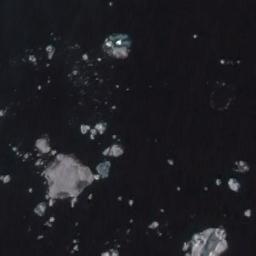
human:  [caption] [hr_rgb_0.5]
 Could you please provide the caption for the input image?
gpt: There are sea ice of different shapes and sizes .

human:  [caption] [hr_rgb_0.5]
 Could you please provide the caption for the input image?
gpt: There are many ice on the black sea .

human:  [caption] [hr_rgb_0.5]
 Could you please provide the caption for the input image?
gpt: An ice hummock and some small pieces of ice sea float in the deep blue sea .

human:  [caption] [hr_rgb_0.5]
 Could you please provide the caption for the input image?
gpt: A group of sparse ice cubes floating on the blue sea .

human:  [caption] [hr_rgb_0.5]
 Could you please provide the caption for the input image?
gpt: There are some pieces of sea ice .